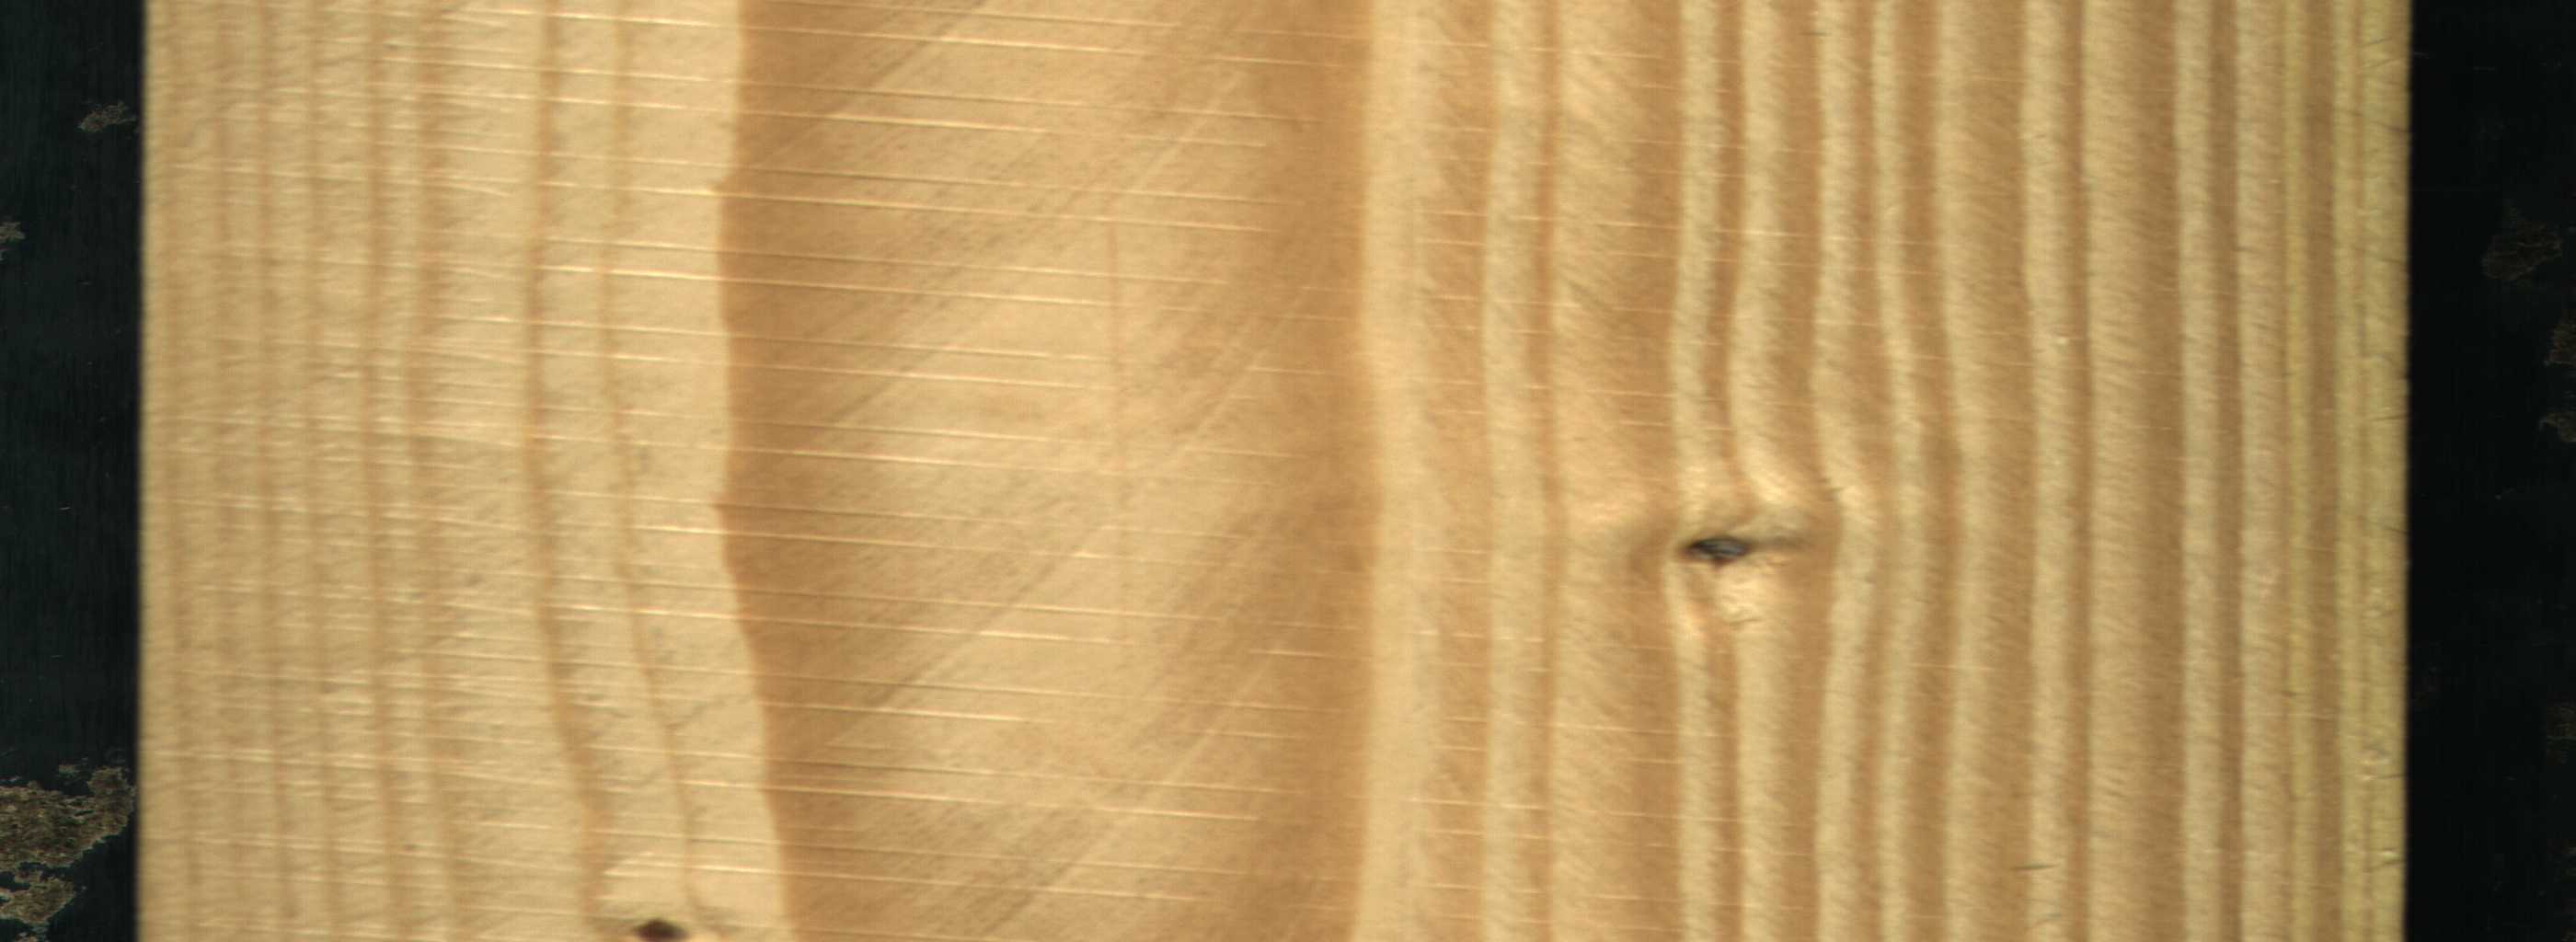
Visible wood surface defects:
Dead_Knot
Live_Knot